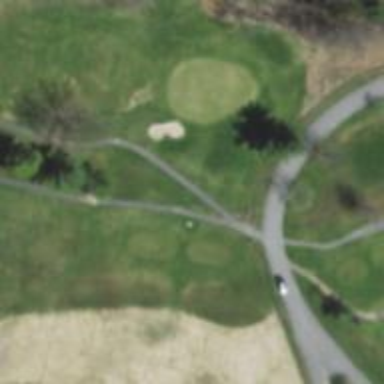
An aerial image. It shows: Golf tee.